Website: apple-inc
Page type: customer-info-address
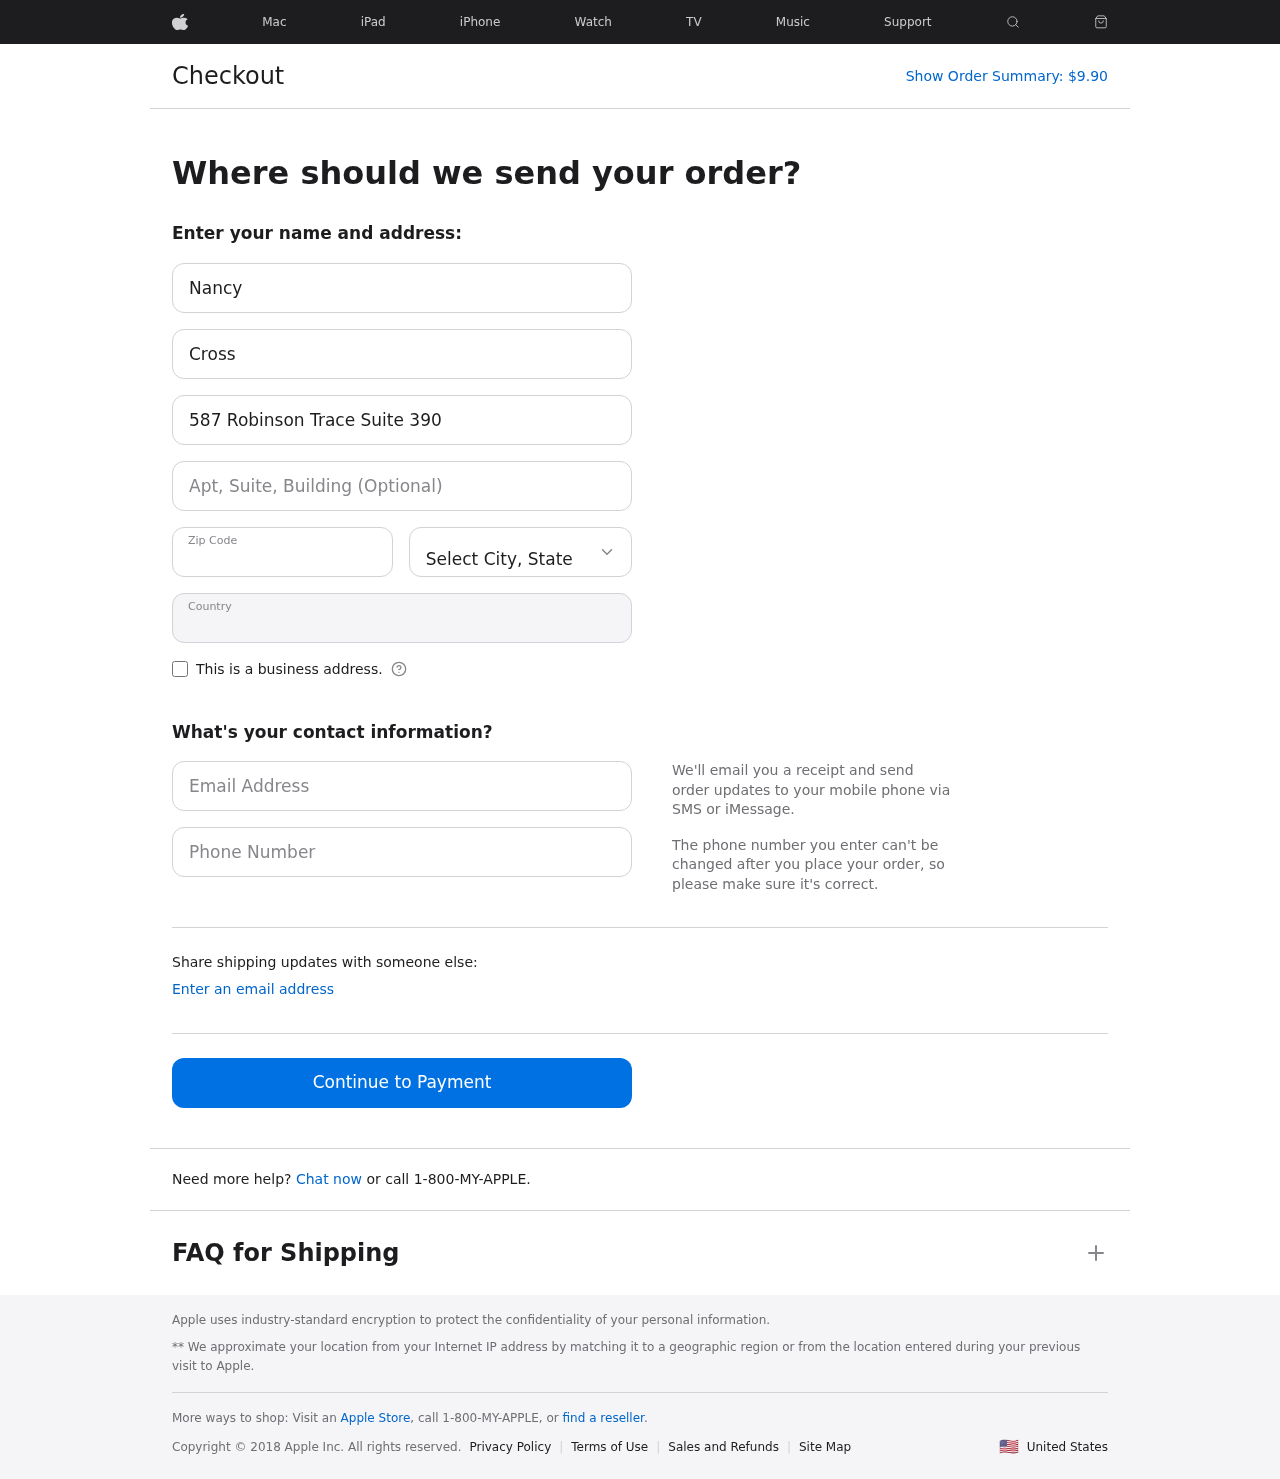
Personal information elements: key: PII_CITY_STATE
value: Hardinland, KY
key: PII_COUNTRY
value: United States
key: PII_EMAIL
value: nancy_cross@hotmail.com
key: PII_FIRSTNAME
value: Nancy
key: PII_LASTNAME
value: Cross
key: PII_PHONE
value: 6425970256
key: PII_POSTCODE
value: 04249
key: PII_STREET
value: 587 Robinson Trace Suite 390
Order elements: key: ORDER_TOTAL
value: $9.90